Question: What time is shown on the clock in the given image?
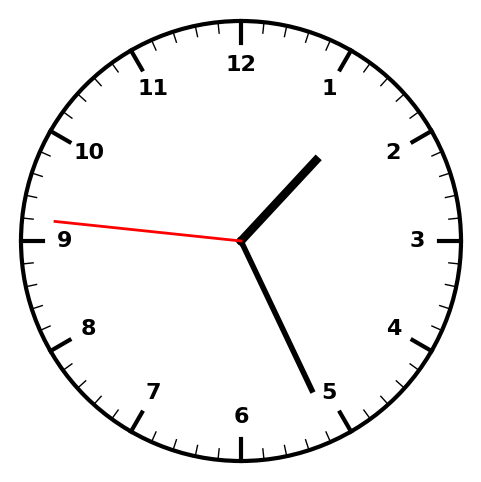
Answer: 01:25:46